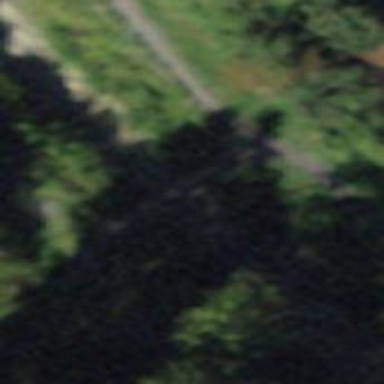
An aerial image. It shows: Footway on bridge.